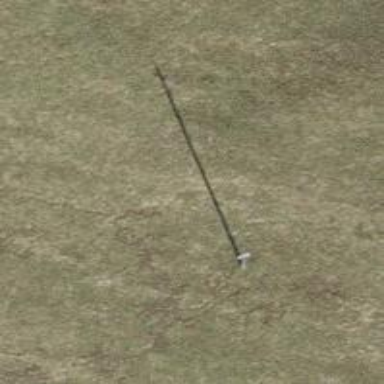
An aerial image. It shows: Minor power line.